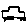
Label: car